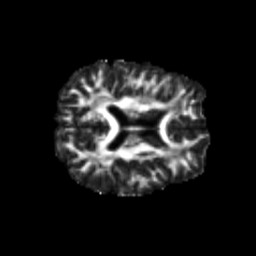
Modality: FA
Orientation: axial
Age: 24
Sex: male
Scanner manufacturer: siemens
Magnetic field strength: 3 T
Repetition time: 3.5 s
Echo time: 0.125 s